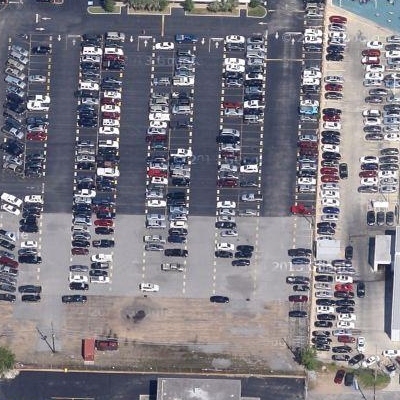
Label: Parking